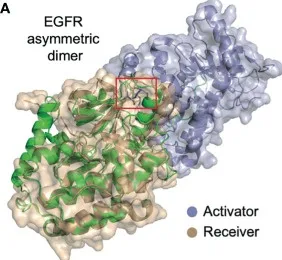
EGFR V786M mutation may facilitate the dimerization of EGFR, while it does not affect the binding of TKI. (A) Structure of the EGFR TK domain in the asymmetry dimer (PDB: 4LL0). The activator kinase is colored in slate, the receiver kinase in wheat. The predicted 3D structure of the V786M mutation is shown in cartoon (green) with V786 indicated in a red box. The modeled complex structure of the EGFR : EGFR homodimer, in which the N-lobe of the first EGFR (receiver) binds to the C-lobe of the second EGFR (activator) in a head-to-tail manner.
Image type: radiology (ultrasound)